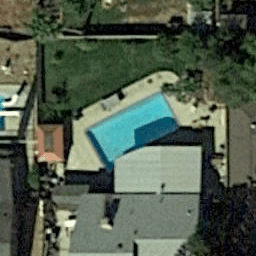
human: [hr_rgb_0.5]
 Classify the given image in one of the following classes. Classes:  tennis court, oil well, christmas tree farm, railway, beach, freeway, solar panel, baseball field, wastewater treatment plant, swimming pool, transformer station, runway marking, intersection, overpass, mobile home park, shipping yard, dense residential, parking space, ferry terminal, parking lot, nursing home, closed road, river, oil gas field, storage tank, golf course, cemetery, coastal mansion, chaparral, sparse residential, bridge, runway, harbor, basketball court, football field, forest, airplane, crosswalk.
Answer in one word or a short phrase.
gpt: swimming pool